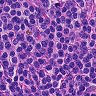
Metastatic tissue present: no